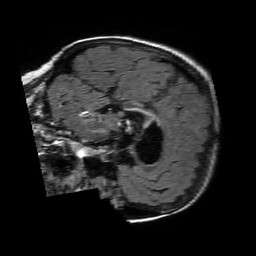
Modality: FLAIR
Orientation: sagittal
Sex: female
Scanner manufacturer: philips
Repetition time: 11 s
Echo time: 0.125 s